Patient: sex M, age 57
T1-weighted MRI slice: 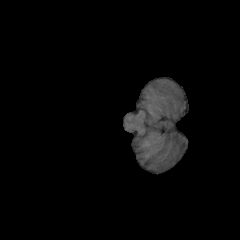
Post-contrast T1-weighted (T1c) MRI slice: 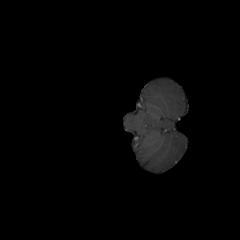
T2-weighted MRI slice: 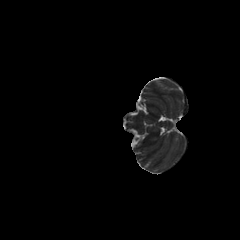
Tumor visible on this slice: no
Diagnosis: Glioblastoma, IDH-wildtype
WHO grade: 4